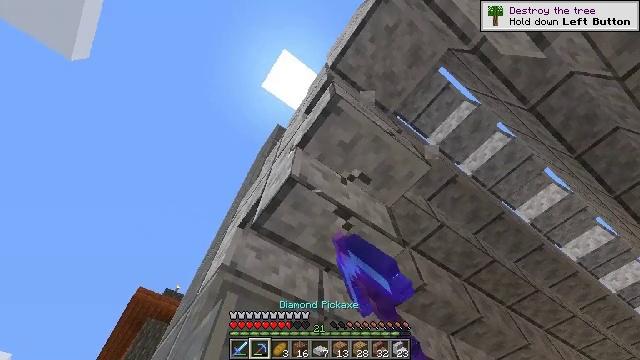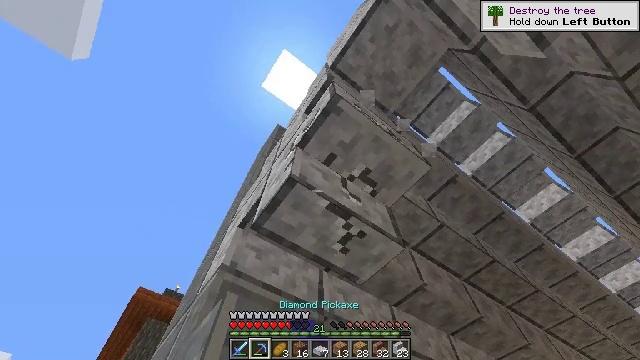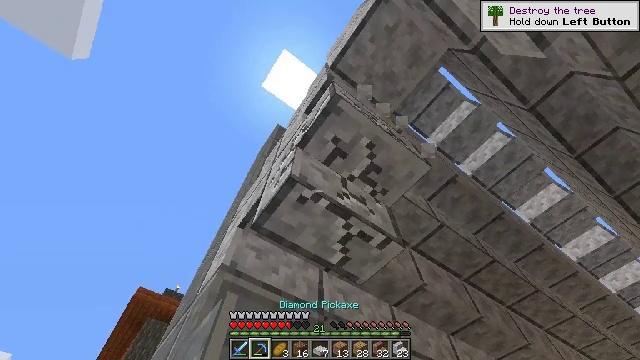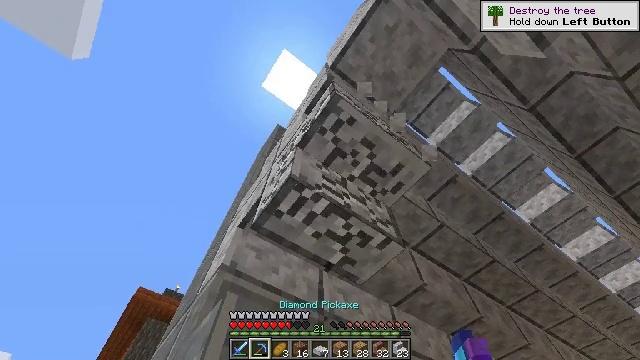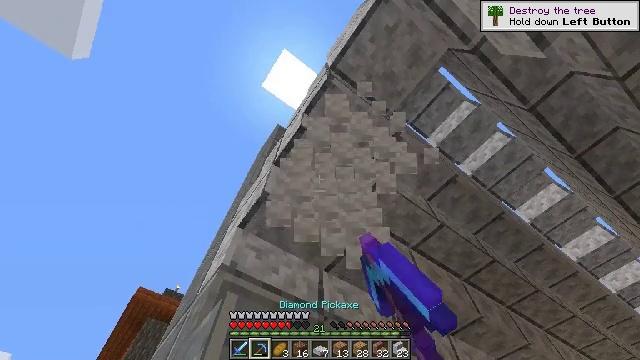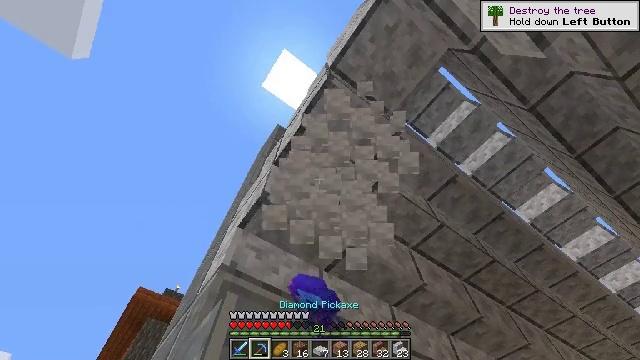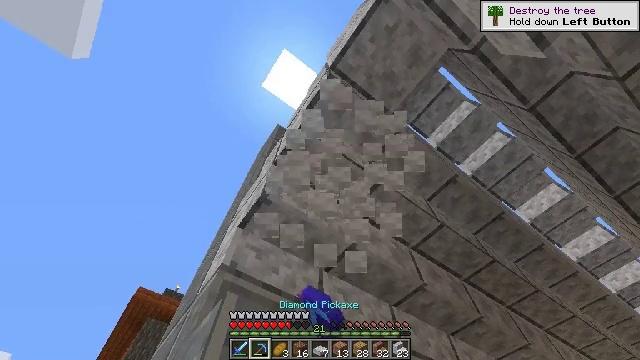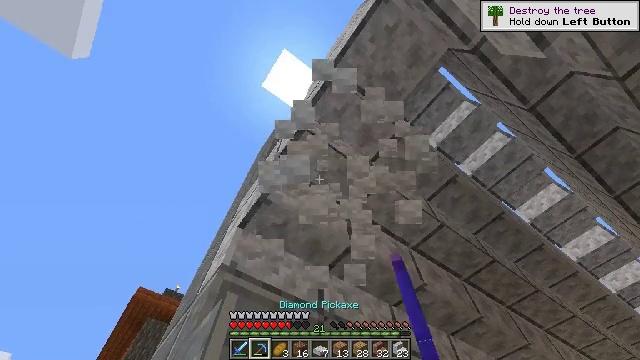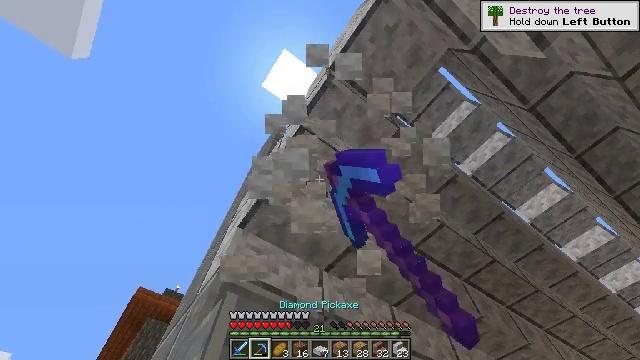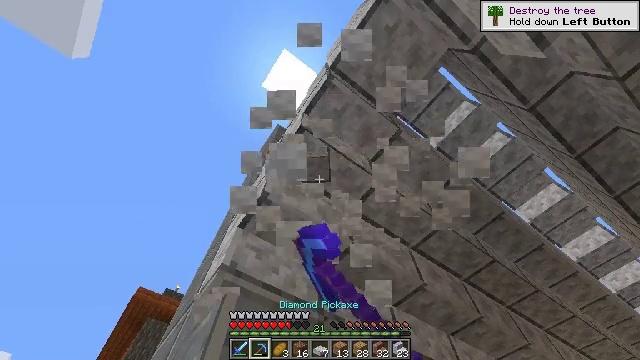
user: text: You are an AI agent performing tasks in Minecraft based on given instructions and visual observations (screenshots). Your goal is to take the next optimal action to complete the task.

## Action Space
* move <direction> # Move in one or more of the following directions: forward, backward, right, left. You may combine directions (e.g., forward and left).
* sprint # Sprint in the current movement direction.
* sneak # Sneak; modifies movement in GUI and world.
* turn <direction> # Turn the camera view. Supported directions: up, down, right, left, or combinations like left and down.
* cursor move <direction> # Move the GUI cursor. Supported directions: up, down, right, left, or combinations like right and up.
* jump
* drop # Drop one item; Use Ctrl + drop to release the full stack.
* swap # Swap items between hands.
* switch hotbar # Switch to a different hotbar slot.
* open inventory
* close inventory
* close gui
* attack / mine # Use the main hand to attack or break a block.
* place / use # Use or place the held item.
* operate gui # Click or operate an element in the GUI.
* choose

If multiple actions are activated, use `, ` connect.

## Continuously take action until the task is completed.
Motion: motion action
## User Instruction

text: Mine the polished diorite stairs.
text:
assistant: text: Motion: attack / mine
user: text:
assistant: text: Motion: attack / mine
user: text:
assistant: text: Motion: attack / mine
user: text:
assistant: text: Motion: attack / mine
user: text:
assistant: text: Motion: attack / mine
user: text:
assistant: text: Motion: attack / mine
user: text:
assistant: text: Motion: attack / mine
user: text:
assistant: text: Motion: attack / mine
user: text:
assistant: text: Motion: no_op
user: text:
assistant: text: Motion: no_op